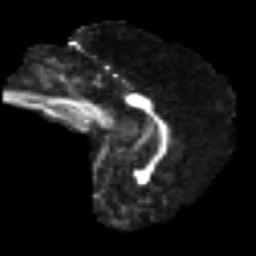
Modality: FA
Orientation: sagittal
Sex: male
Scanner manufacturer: ge
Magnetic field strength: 3 T
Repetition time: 7 s
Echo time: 0.08 s